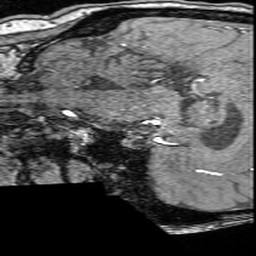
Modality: angio
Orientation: sagittal
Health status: ill
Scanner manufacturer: siemens
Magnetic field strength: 3 T
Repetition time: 0.022 s
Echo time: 0.00395 s